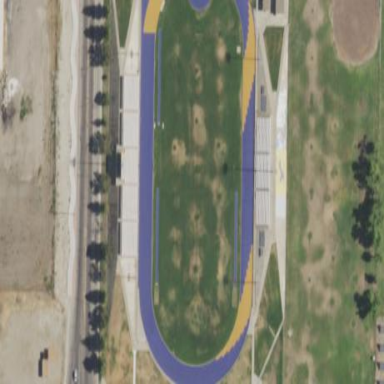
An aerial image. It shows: Athletics track located on leisure land.